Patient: sex M, age 80
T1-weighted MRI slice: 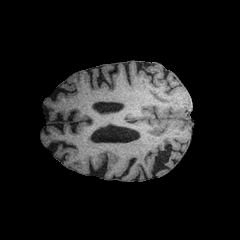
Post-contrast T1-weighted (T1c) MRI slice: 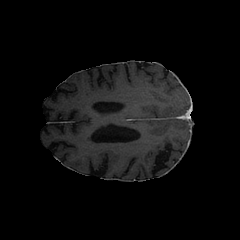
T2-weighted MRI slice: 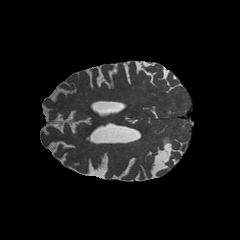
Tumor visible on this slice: no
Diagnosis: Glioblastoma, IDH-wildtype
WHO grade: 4